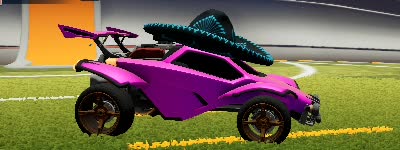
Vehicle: octane